Question: I duplicated a layout and now I have two windows with same title in the window.
While not a big deal I do not see a place where I can can the "Title" name of the window, "RP Course List"

Where's the option to change the Title of the window?
This is using FileMaker AdvancePro 13
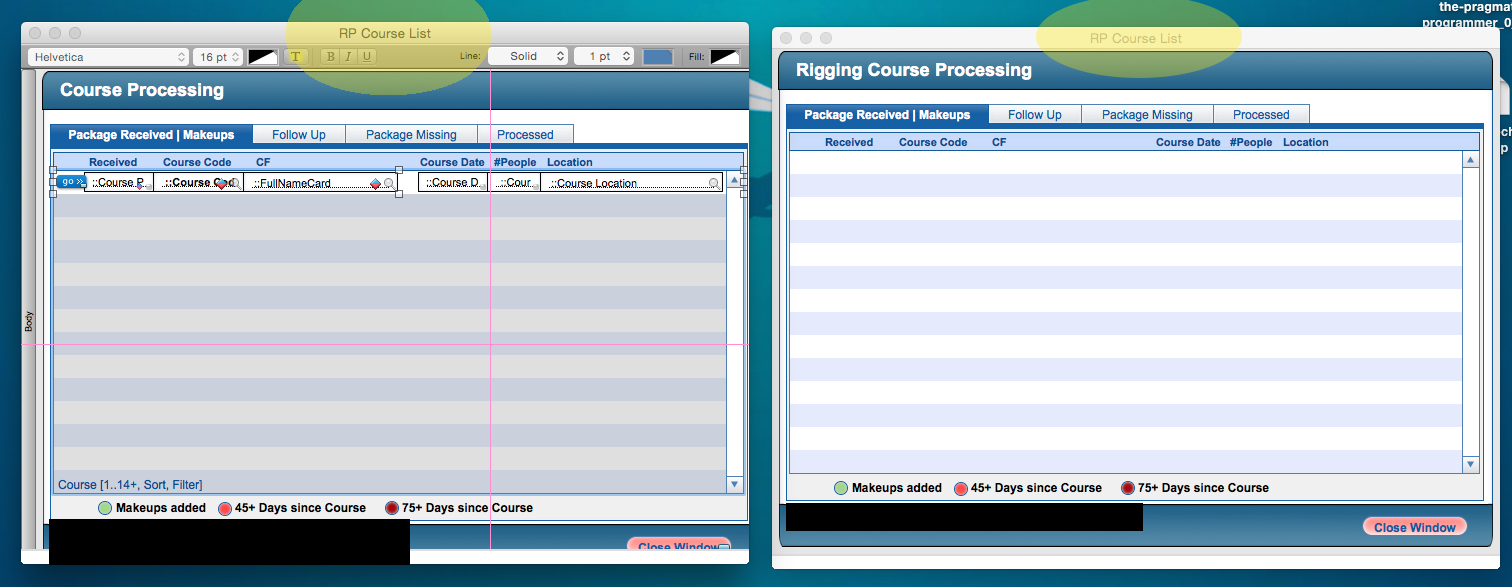
Answer: If you're doing this by script (or script step), there's an easy way to get at this:
1. In the New Window script step, you can programmatically set the new window's "Window Name" property when you create it.
2. Alternately, if the window is already open, you can use the script step "Set Window Title" to do this.
If users can open this window directly (instead of via a script you've written), you might want to create a simple script to set the window's name per above, then set the layout's OnLayoutEnter script trigger to call that script. That way, no matter how the window is displayed, it should get the name you want it to have.